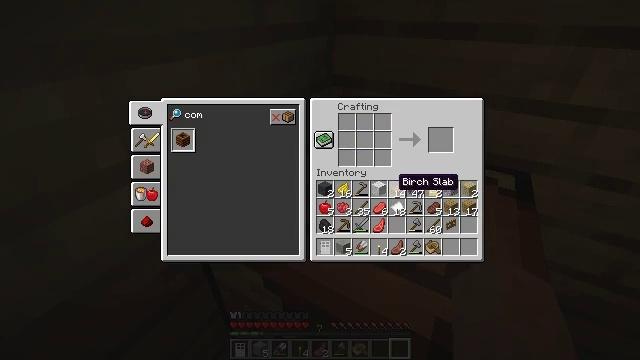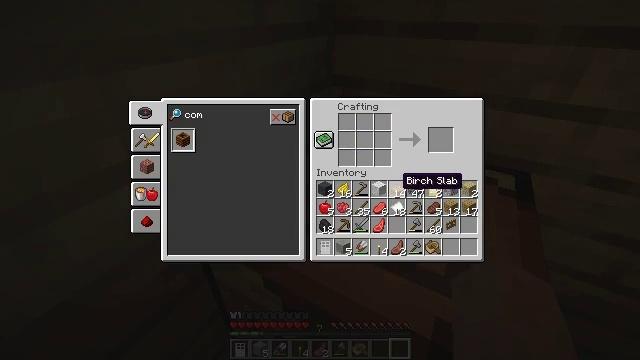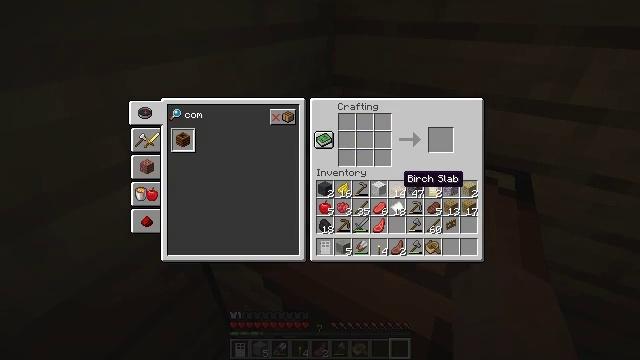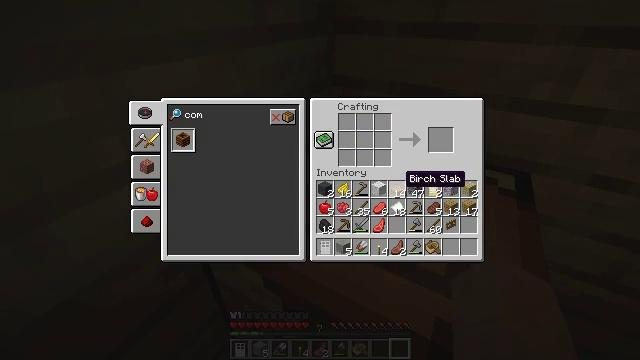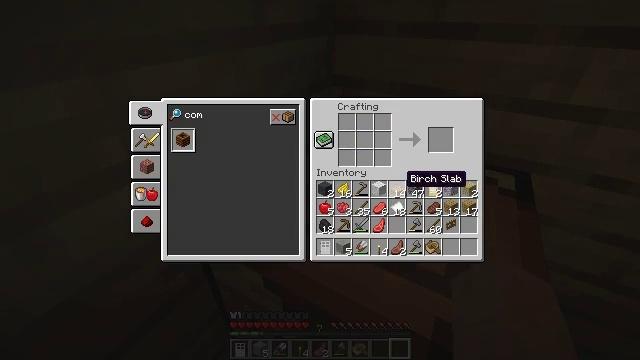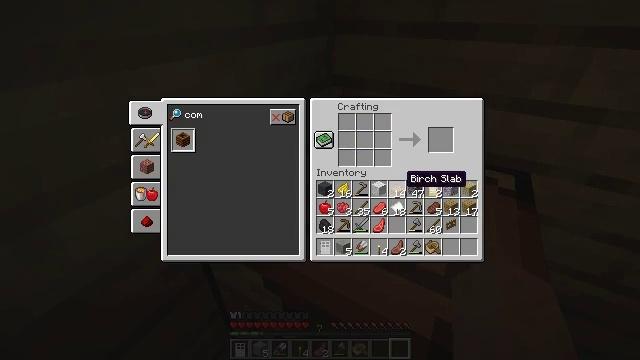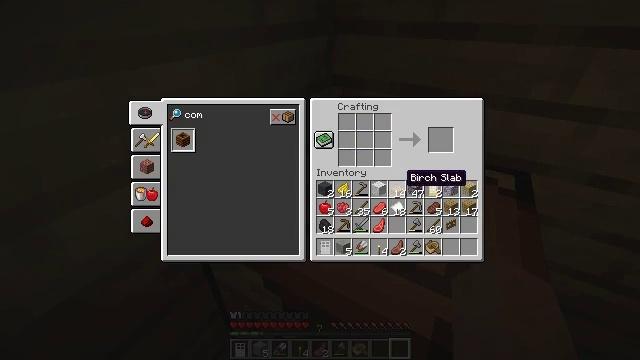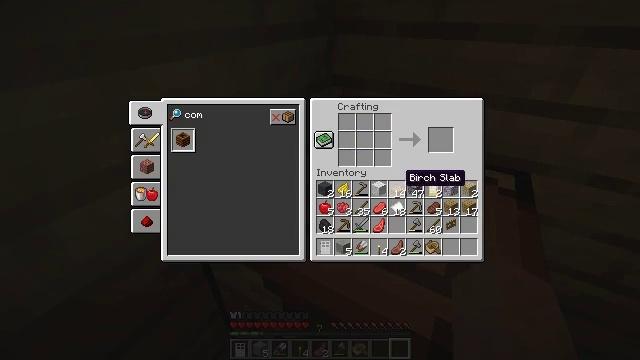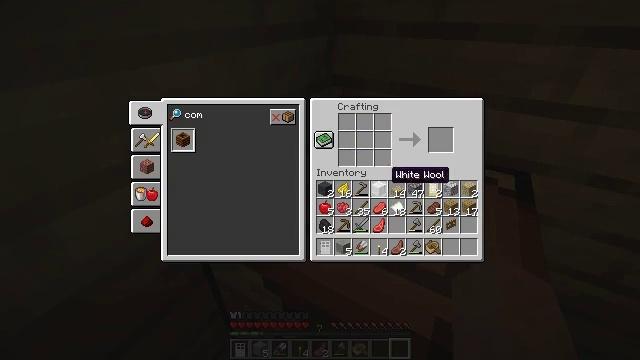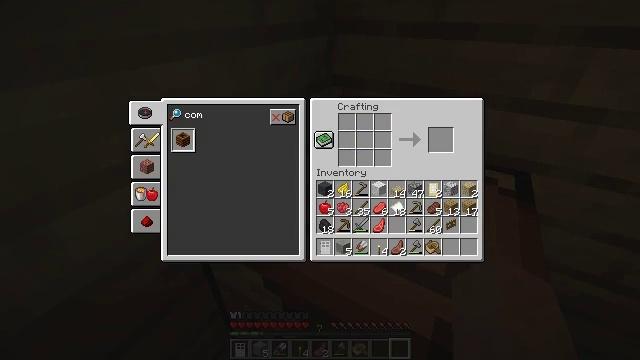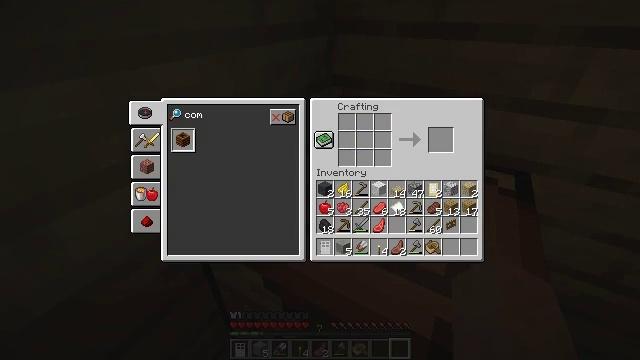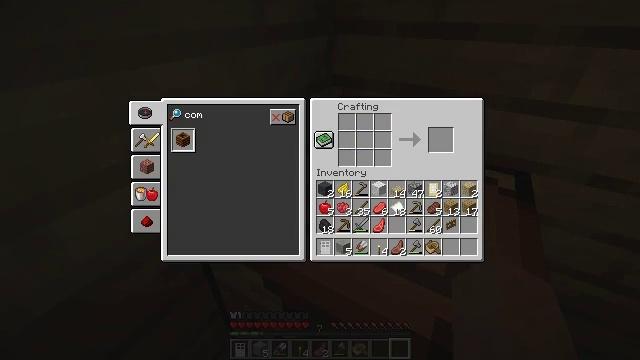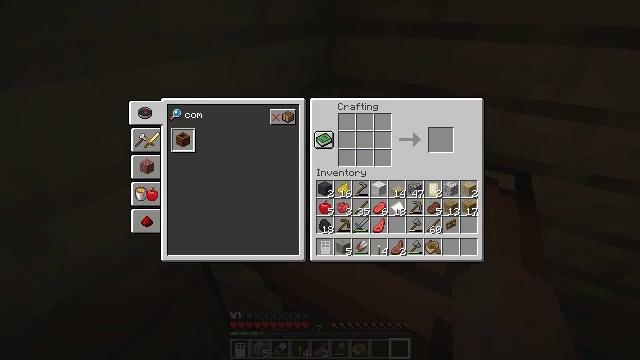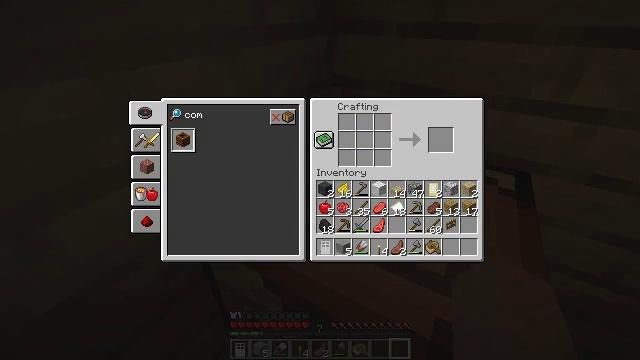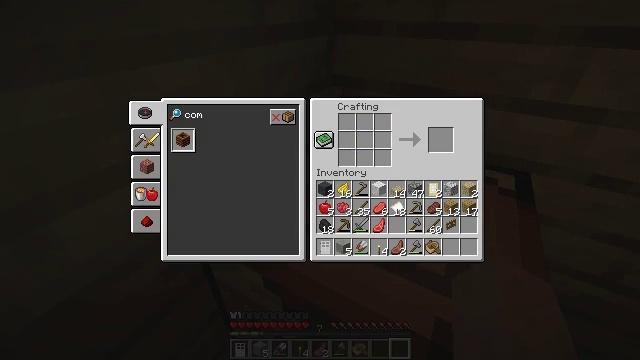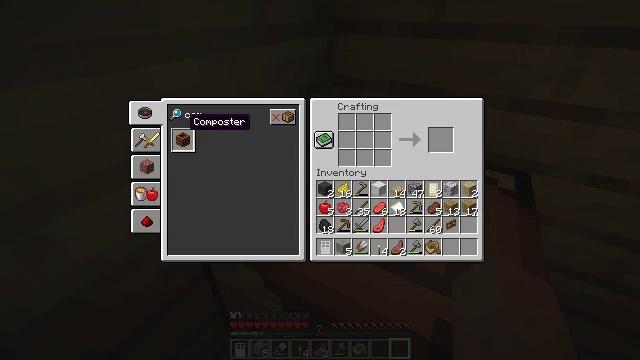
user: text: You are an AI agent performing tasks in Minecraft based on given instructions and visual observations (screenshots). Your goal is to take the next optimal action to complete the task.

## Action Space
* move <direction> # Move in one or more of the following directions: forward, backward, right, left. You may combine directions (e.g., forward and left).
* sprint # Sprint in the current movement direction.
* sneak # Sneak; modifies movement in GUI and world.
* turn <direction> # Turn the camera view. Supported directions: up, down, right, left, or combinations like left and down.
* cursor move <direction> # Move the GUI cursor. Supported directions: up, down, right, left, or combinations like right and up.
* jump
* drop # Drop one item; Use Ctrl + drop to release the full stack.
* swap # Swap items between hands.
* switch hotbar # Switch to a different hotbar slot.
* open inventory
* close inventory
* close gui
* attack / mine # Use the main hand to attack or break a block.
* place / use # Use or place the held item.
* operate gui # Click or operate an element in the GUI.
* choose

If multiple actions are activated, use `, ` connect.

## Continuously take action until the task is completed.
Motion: motion action
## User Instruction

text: Create a composter using wooden slabs.
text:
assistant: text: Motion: no_op
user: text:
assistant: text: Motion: no_op
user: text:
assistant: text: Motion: no_op
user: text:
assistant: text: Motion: no_op
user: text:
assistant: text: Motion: no_op
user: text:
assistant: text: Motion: no_op
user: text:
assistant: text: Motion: no_op
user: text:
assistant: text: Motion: cursor move left
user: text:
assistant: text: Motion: cursor move left and up
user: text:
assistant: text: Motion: cursor move left and up
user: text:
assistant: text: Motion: cursor move left and up
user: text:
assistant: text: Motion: no_op
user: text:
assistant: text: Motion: no_op
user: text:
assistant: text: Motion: no_op
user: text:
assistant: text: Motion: cursor move down
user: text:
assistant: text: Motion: cursor move down
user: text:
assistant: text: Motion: no_op
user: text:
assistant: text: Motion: no_op
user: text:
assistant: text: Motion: no_op
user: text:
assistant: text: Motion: operate gui
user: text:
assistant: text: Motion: operate gui
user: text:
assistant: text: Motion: operate gui
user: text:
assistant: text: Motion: no_op
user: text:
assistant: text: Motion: no_op
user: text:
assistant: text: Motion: no_op
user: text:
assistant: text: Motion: cursor move right
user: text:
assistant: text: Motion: cursor move right
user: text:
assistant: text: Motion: cursor move right
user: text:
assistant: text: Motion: cursor move right
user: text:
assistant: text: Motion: cursor move right